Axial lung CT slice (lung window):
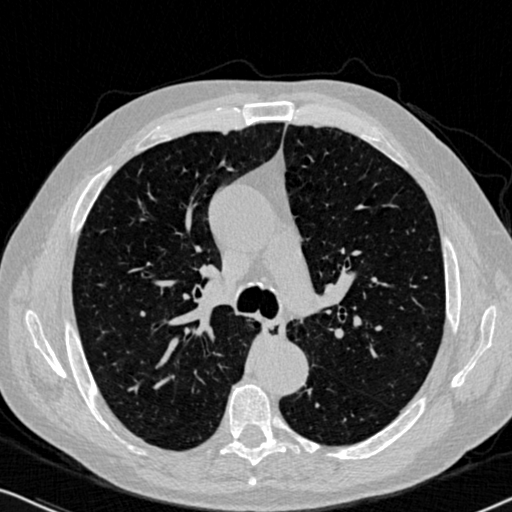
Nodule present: no